Interaction volume radius: 10 \u00c5
Interaction volume height: 20 \u00c5
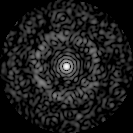
Disorder parameter: 0.8265